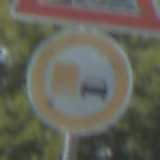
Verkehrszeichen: UeberholverbotKraftfahrzeuge
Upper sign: Ufer
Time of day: Midday
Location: Outdoor (Nature)
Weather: Clear
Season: NotSpecified
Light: Natural